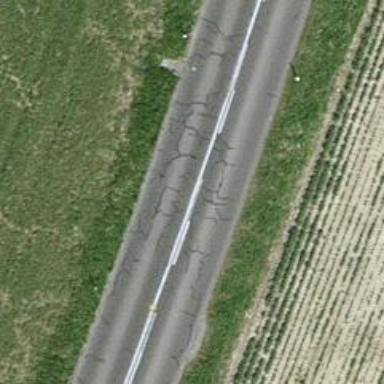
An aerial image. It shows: Secondary road with asphalt surface.